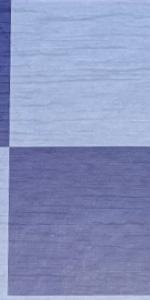
Label: Empty